Interaction volume radius: 5 \u00c5
Interaction volume height: 25 \u00c5
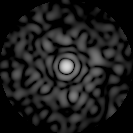
Disorder parameter: 0.8233